Field crop: tomato
Growth stage: 1
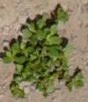
Species: portulaca